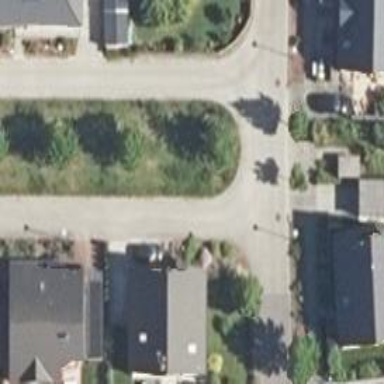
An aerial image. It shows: Living street.